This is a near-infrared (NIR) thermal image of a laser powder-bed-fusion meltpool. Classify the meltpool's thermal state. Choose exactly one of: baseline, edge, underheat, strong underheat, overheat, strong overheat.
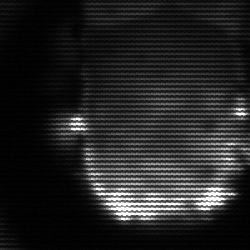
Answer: baseline